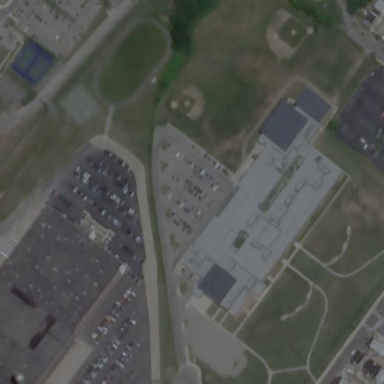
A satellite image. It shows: School.